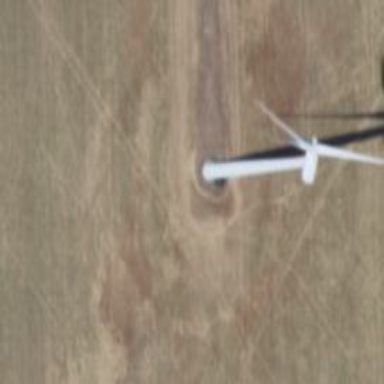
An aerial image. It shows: Wind turbine generator that utilizes wind as its source for generating electricity. It is of the horizontal axis type.